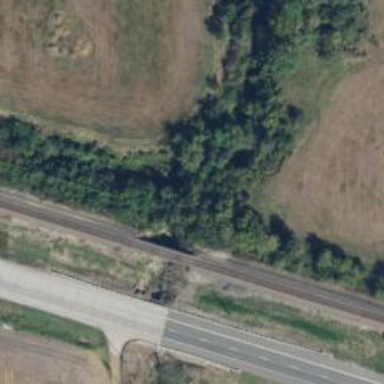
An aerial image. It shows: Railway track.